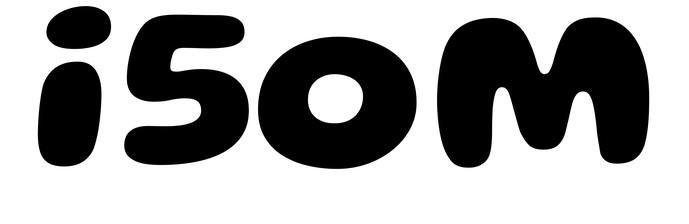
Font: Gluten_Bold